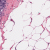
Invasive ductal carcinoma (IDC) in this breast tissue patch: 0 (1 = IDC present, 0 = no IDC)